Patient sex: M
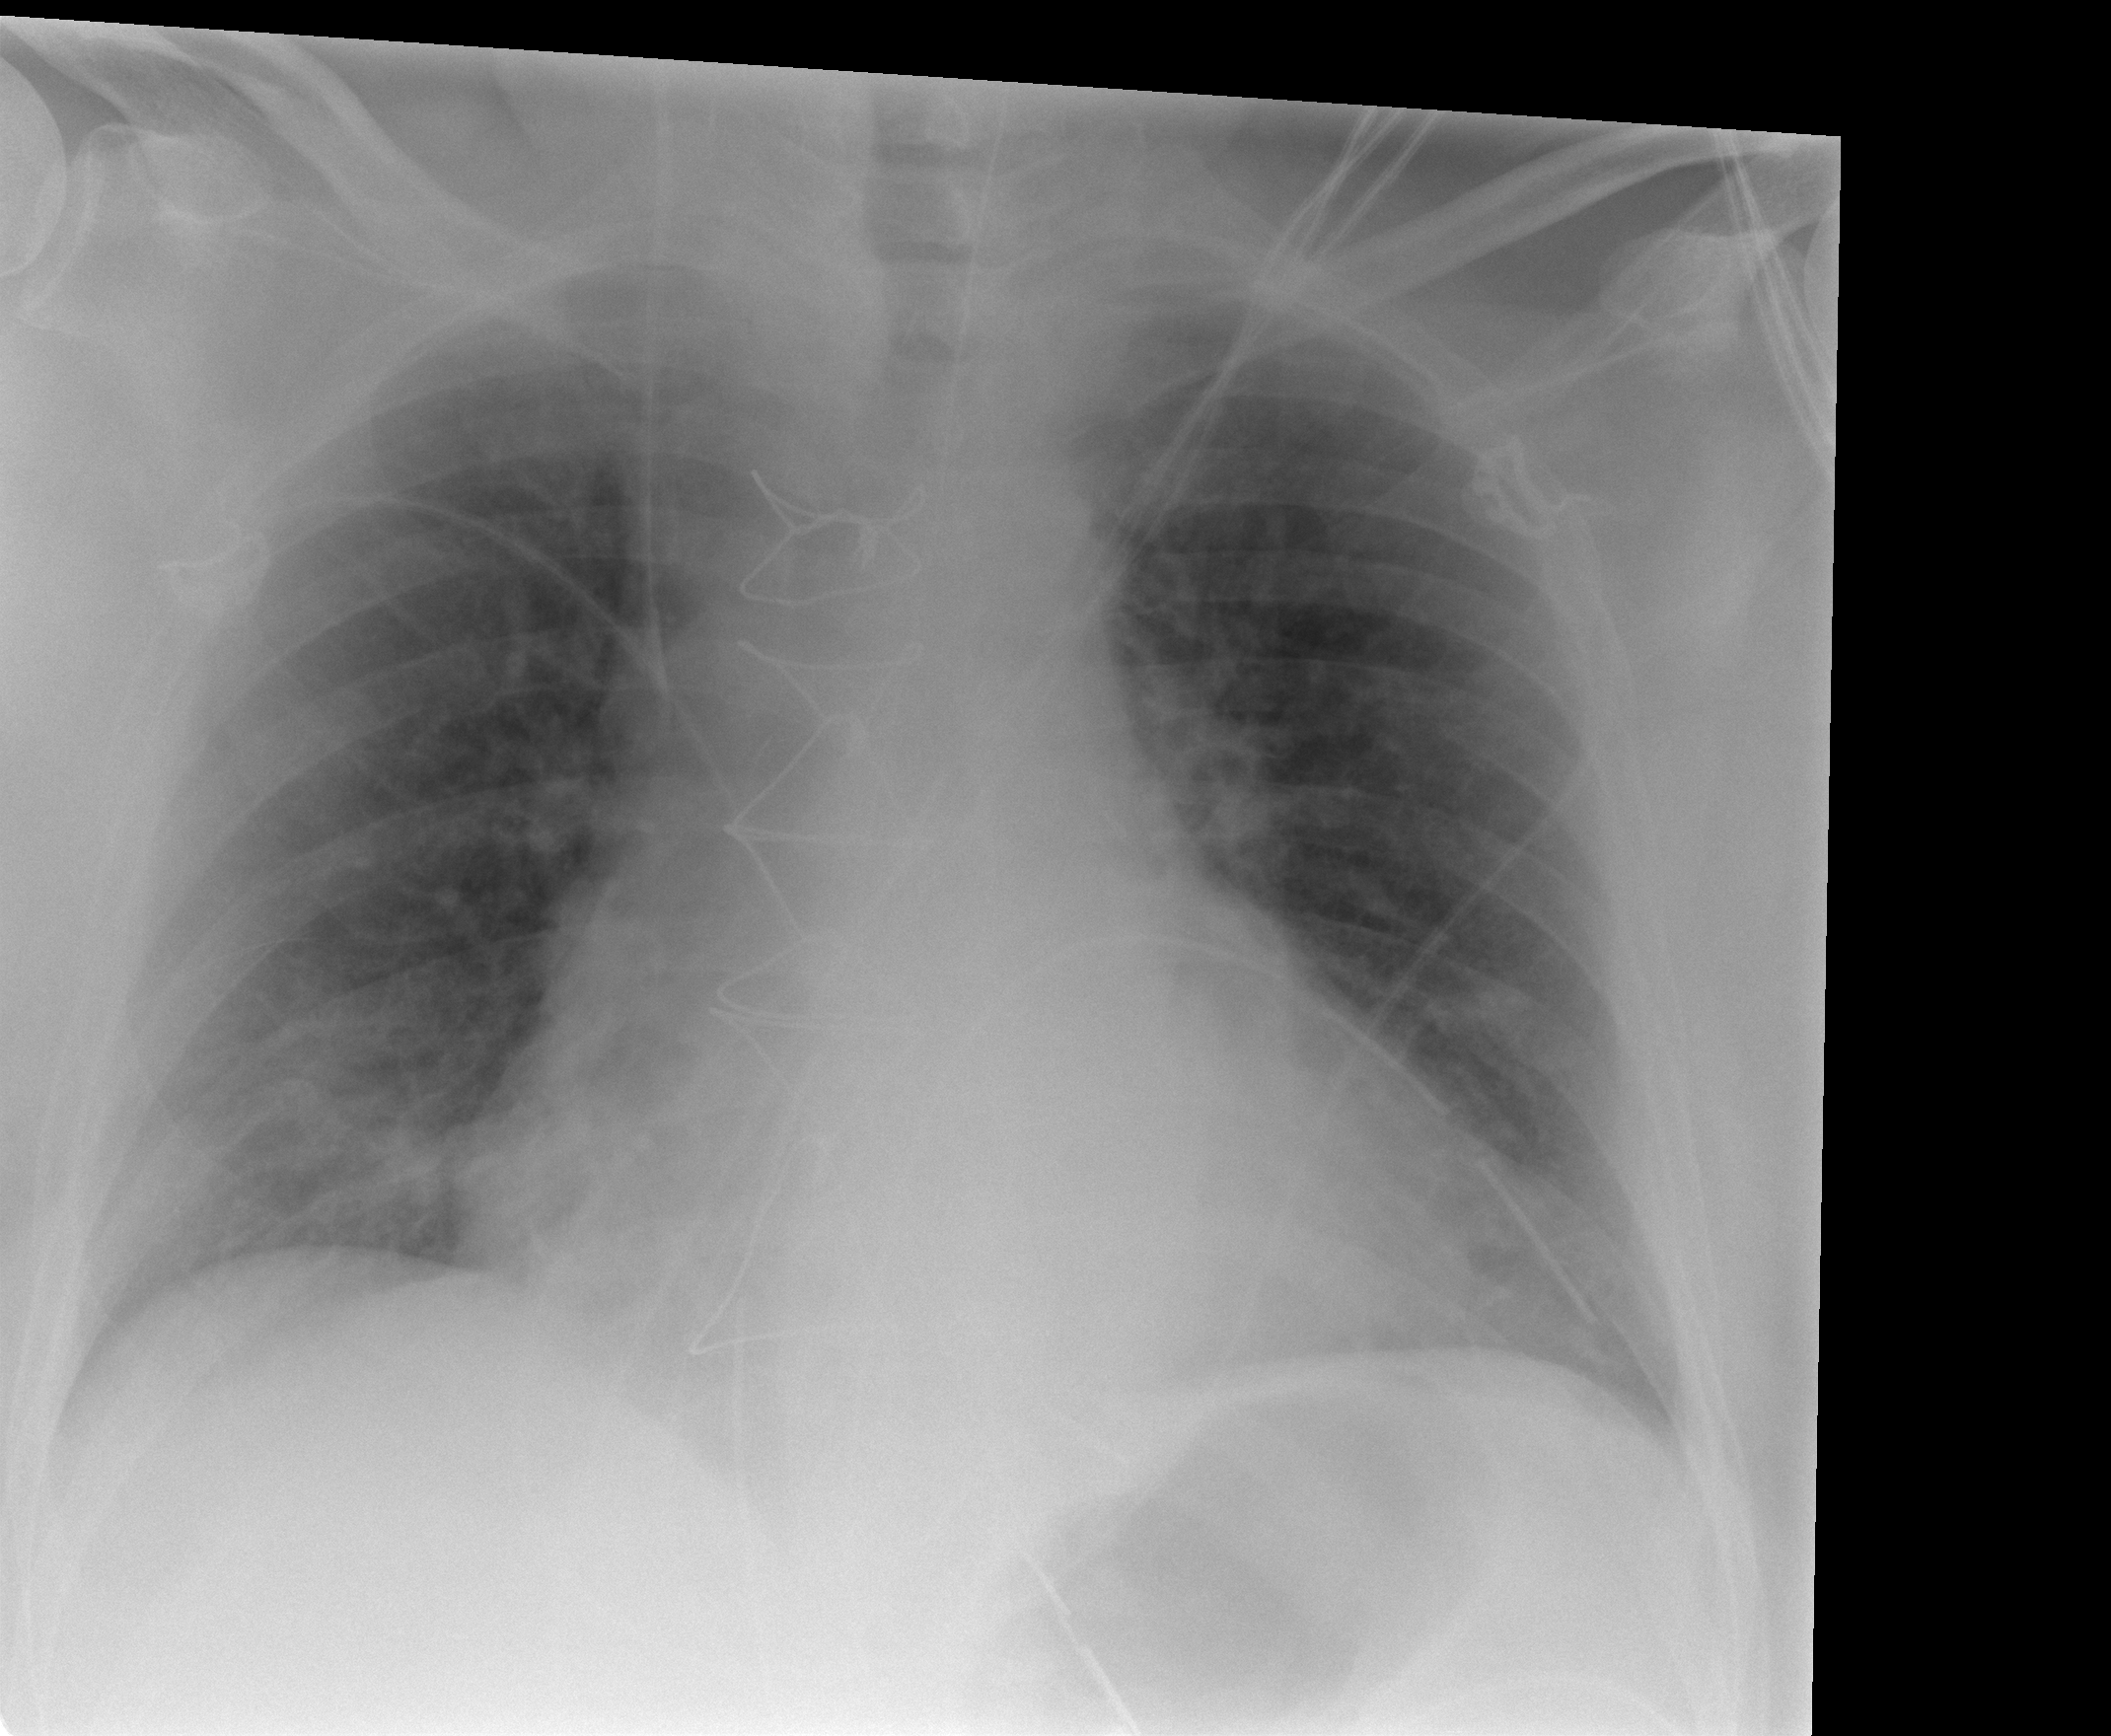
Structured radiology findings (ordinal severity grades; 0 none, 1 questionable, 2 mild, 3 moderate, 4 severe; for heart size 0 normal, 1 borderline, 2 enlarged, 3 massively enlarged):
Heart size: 2
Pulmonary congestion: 2
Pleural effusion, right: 1
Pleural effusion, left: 1
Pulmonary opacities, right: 0
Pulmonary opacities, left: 0
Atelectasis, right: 2
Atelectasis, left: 2